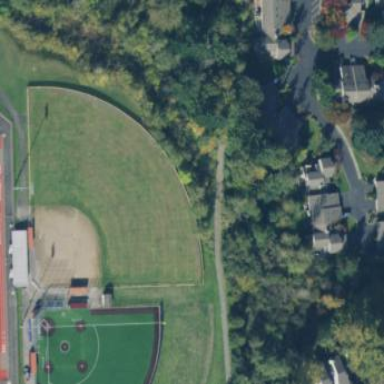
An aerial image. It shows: Baseball pitch for leisure and sports activities.